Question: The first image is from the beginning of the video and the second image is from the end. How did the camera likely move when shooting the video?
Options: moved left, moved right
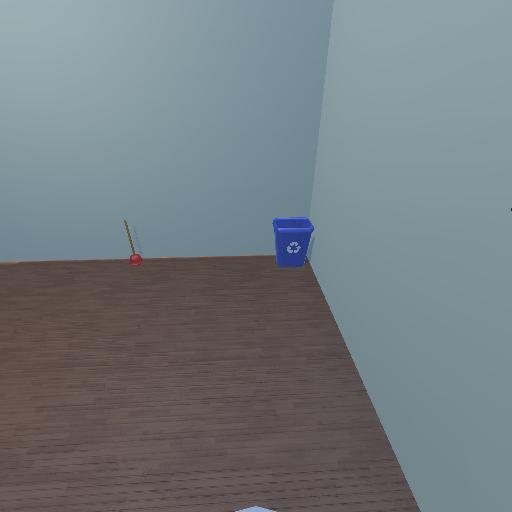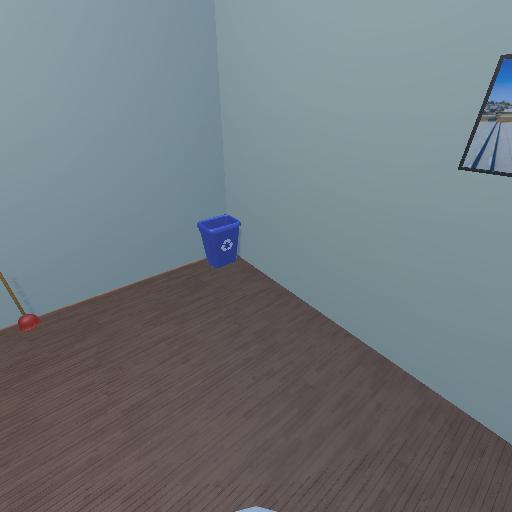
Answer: moved left